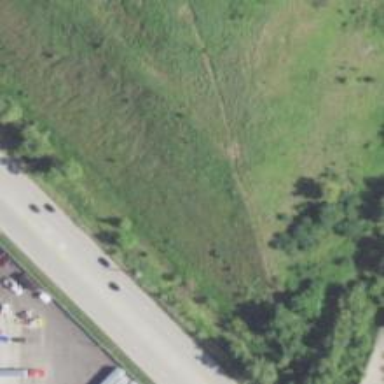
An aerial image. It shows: Path.